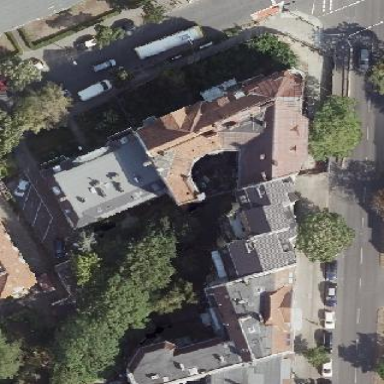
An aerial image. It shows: View of apartment building.